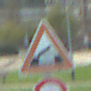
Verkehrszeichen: BeweglicheBruecke
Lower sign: Ueberholverbot
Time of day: MorningAfternoon
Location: Outdoor (Urban)
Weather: PartlyCloudy
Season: NotSpecified
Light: Natural